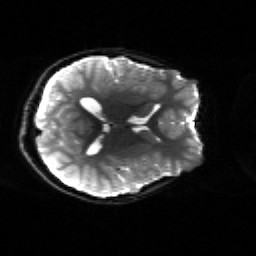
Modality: sbref
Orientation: axial
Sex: male
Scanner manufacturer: siemens
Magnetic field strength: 3 T
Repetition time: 5 s
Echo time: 0.071 s